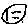
Label: fish